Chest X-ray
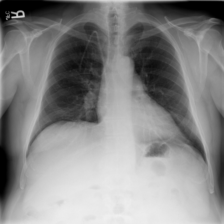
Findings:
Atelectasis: negative
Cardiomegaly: negative
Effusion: negative
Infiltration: negative
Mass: negative
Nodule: negative
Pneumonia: negative
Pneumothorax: negative
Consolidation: negative
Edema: negative
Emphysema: negative
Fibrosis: positive
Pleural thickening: negative
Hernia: negative